Question: The username is not displaying in the correct position within the div properly. It is displaying outside the div element. I have tried changing the text-align property but that is not working. I don't want to change the '.rclick' class because it is being used for another element which works properly. How can I use an additional class?
php code
'''
echo "<div class="rclick" title="{$user}" style="width: auto;">";
if (strlen($user) > 10)
{
$user = wordwrap($user, 10);
$user = substr($user, 0, 10);
echo "Hi {$user}...";
}
else
{
echo "Hi {$user}";
}
echo "</div>";
'''
css code
'''
#nav .rclick {
position: relative;
left: 500px;
top: 40px;
width: 250px;
height: 28px;
background: url(../images/Employer.jpg) no-repeat;
color: #FFFFFF;
font-size: 1.14em;
}
'''

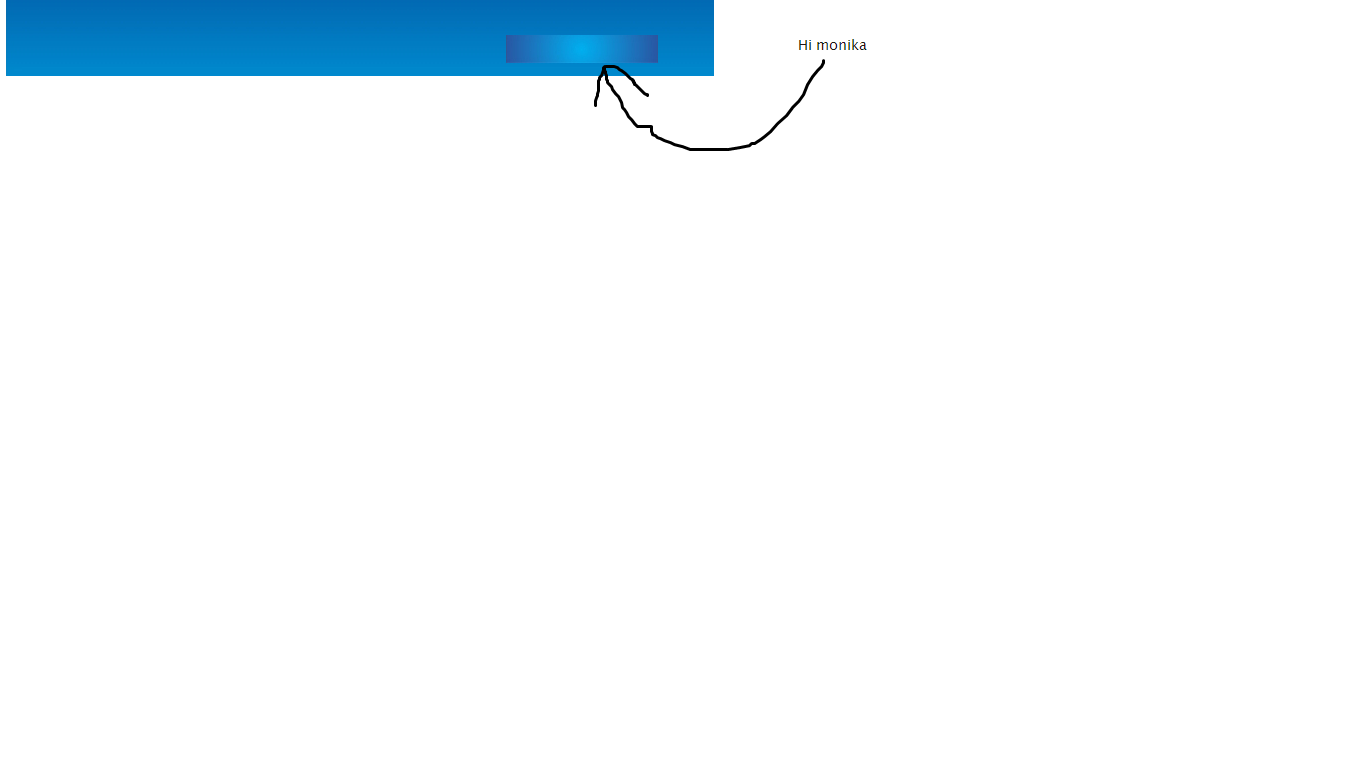
Answer: To ensure good separation of presentation and content, I would suggest removing the inline style rule from your HTML markup and use CSS to define all of your style declarations.
Because of the cascading nature of CSS, inline styles in HTML markup will override equivalent declarations within '<style>' tags in an HTML page, which will in turn override declarations within an external stylesheet.
If you want to apply more than one class to your element, you can apply them both, like so:
'''
#nav .customrule
{
/*extra style definitions*/
}
'''
And then in your HTML:
'''
<div class="rclick customrule" title="monika">Hi monika</div>
'''
Because you're relatively positioning the div, you could wrap the text in a span and absolutely position it within the div to place it in the position that you require:
'''
<div class="rclick" title="monika"><span>Hi monika</span></div>
#nav .rclick span
{
position: absolute;
left: 10px;
top: 10px;
}
'''
The origin for the span will be the first relatively positioned container, which in your case is the containing div.
I have added a <URL> demonstrating this.